【题型】证明题　【知识点】解析几何　【难度】medium
(2024·上海闵行·一模) 已知圆 \(O: x^2 + y^2 = 1\)，双曲线 \(\Gamma: x^2 - \frac{y^2}{b^2} = 1\)，直线 \(l: y = kx + b\)，其中 \(k \in \mathbb{R}, b > 0\)。

(1) 当 \(b = 2\) 时，求双曲线 \(\Gamma\) 的离心率；

(2) 若 \(l\) 与圆 \(O\) 相切，证明：\(l\) 与双曲线 \(\Gamma\) 的左右两支各有一个公共点；

(3) 设 \(l\) 与 \(y\) 轴交于点 \(P\)，与圆 \(O\) 交于点 \(A, B\)，与双曲线 \(\Gamma\) 的左右两支分别交于点 \(C, D\)。若四个点从左至右依次为 \(C\)、\(A\)、\(B\)、\(D\)。当 \(k = \frac{\sqrt{2}}{2}\) 时，是否存在实数 \(b\)，使得 \(|\overrightarrow{PA}| \cdot |\overrightarrow{PC}| = |\overrightarrow{PB}| \cdot |\overrightarrow{PD}|\) 成立？若存在，求出 \(b\) 的值；若不存在，说明理由。
【解答】
【答案】(1) \(\sqrt{5}\)

(2) 证明见解析

(3) \(b = \frac{\sqrt{3}}{2}\)

\vspace{0.5em}
【解析】(1) 由题意，\(a^2 = 1\)，\(b^2 = 4\)，所以，\(c^2 = a^2 + b^2 = 5\)，

因此，双曲线 \(\Gamma\) 的离心率 \(e = \frac{c}{a} = \sqrt{5}\)。

(2) 由直线 \(l\) 与圆 \(O\) 相切，得 \(\frac{|b|}{\sqrt{k^2+1}} = 1\)，即 \(b^2 = k^2 + 1 > 0\)，

联立 \(\begin{cases}x^2 - \frac{y^2}{b^2} = 1 \\ y = kx + b\end{cases}\)，得 \((b^2 - k^2)x^2 - 2kbx - 2b^2 = 0\)，

即 \(x^2 - 2kbx - 2b^2 = 0\)，

该一元二次方程的判别式 \(\Delta = 4k^2b^2 + 8b^2 = 4b^2(k^2 + 2) > 0\)，

因此有两个不相等的实数根，

且两根之积为 \(-2b^2 < 0\)，因此两根一正一负，

即 \(l\) 与双曲线 \(\Gamma\) 的左右两支各有一个公共点。

(3) 设 \(A(x_1,y_1)\)，\(B(x_2,y_2)\)，\(C(x_3,y_3)\)，\(D(x_4,y_4)\)，

联立 \(\begin{cases}x^2 + y^2 = 1 \\ y = kx + b\end{cases}\)，得 \((1 + k^2)x^2 + 2kbx + b^2 - 1 = 0\)，得
\[
\begin{cases}
x_1 + x_2 = \frac{-2kb}{1 + k^2}, \\
x_1x_2 = \frac{b^2 - 1}{1 + k^2},
\end{cases}
\]
由 \(\Delta_1 > 0\) 可得 \(b^2 - k^2 < 1\)。

联立 \(\begin{cases}x^2 - \frac{y^2}{b^2} = 1 \\ y = kx + b\end{cases}\)，得 \((b^2 - k^2)x^2 - 2kbx - 2b^2 = 0\)，得
\[
\begin{cases}
x_3 + x_4 = \frac{2kb}{b^2 - k^2}, \\
x_3x_4 = \frac{-2b^2}{b^2 - k^2},
\end{cases}
\]

\[
\therefore |\overrightarrow{PA}| \cdot |\overrightarrow{PC}| = |\overrightarrow{PB}| \cdot |\overrightarrow{PD}| \implies \frac{|PA|}{|PB|} = \frac{|PD|}{|PC|} \implies \frac{|x_1|}{|x_2|} = \frac{|x_4|}{|x_3|},
\]

\[
\therefore \frac{x_1}{x_2} = \frac{x_4}{x_3}, \quad \text{还可得} \frac{x_2}{x_1} = \frac{x_3}{x_4},
\]

\[
\therefore \frac{x_1}{x_2} + \frac{x_2}{x_1} = \frac{x_4}{x_3} + \frac{x_3}{x_4}, \quad \frac{x_1^2 + x_2^2}{x_1x_2} = \frac{x_3^2 + x_4^2}{x_3x_4}, \quad \frac{(x_1 + x_2)^2}{x_1x_2} = \frac{(x_3 + x_4)^2}{x_3x_4},
\]

即 \(\frac{(-2kb)^2}{\frac{b^2 - 1}{1 + k^2}} = \frac{(2kb)^2}{\frac{-2b^2}{b^2 - k^2}}\)，化简后可得：\(\frac{2b^2}{b^2 - 1} = \frac{b^2 - 1}{k^2 + 1}\)，

\(k = \frac{\sqrt{2}}{2}\) 代入后化简可得：\(4b^4 + b^2 - 3 = 0\)，解得 \(b = \pm \frac{\sqrt{3}}{2}\)，由 \(b > 0\)，得 \(b = \frac{\sqrt{3}}{2}\)。

经检验，此时 \(l\) 与 \(\Gamma\) 两支分别有交点，

\(\therefore b = \frac{\sqrt{3}}{2}\) 为唯一满足条件的实数 \(b\)。

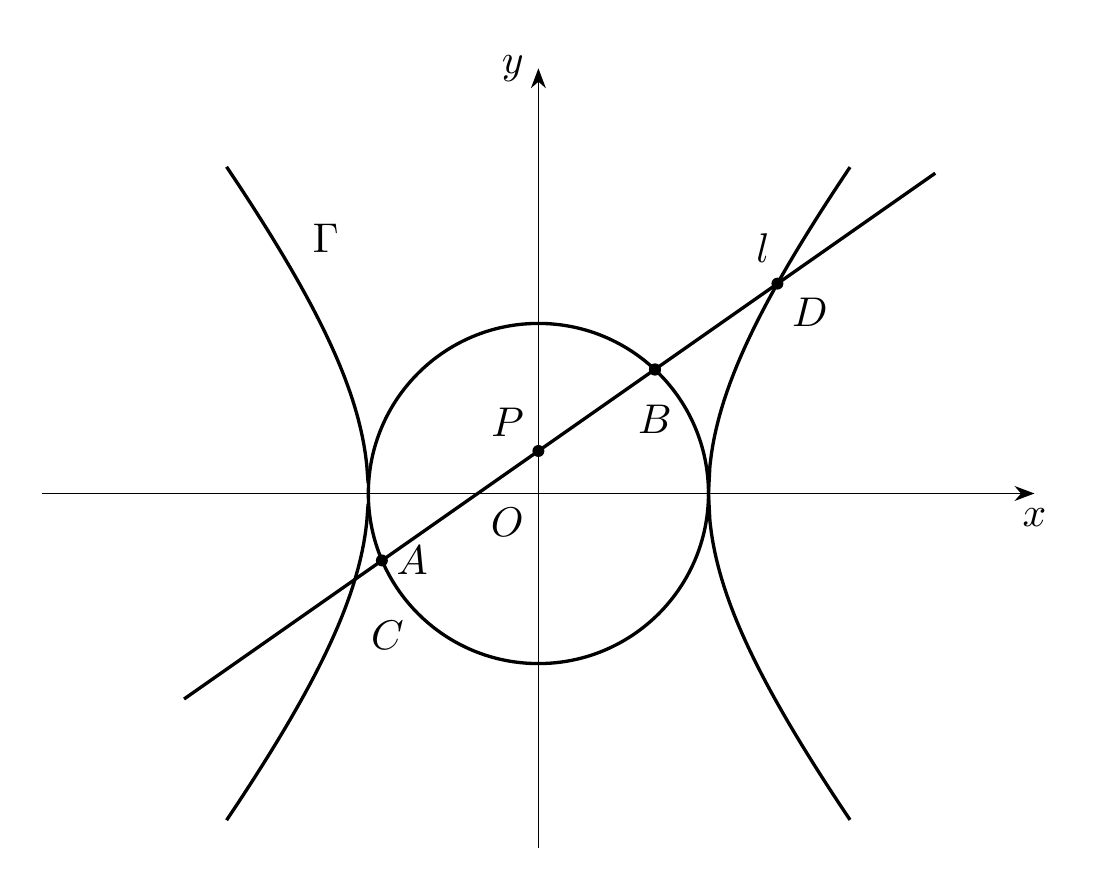